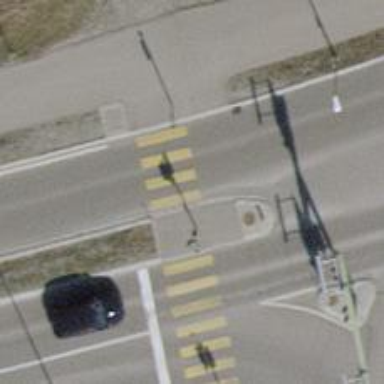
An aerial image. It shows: Crossing equipped with traffic signals. It is zebra crossing.